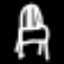
Label: chair